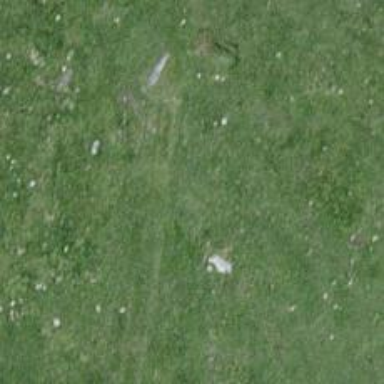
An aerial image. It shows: Grass path.